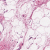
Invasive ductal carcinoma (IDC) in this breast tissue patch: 0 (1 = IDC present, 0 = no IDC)